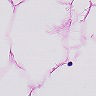
Metastatic tissue present: no